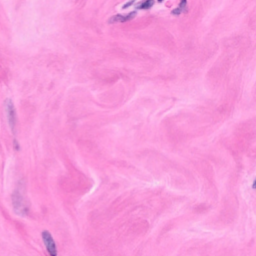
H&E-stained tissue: Breast